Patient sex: F
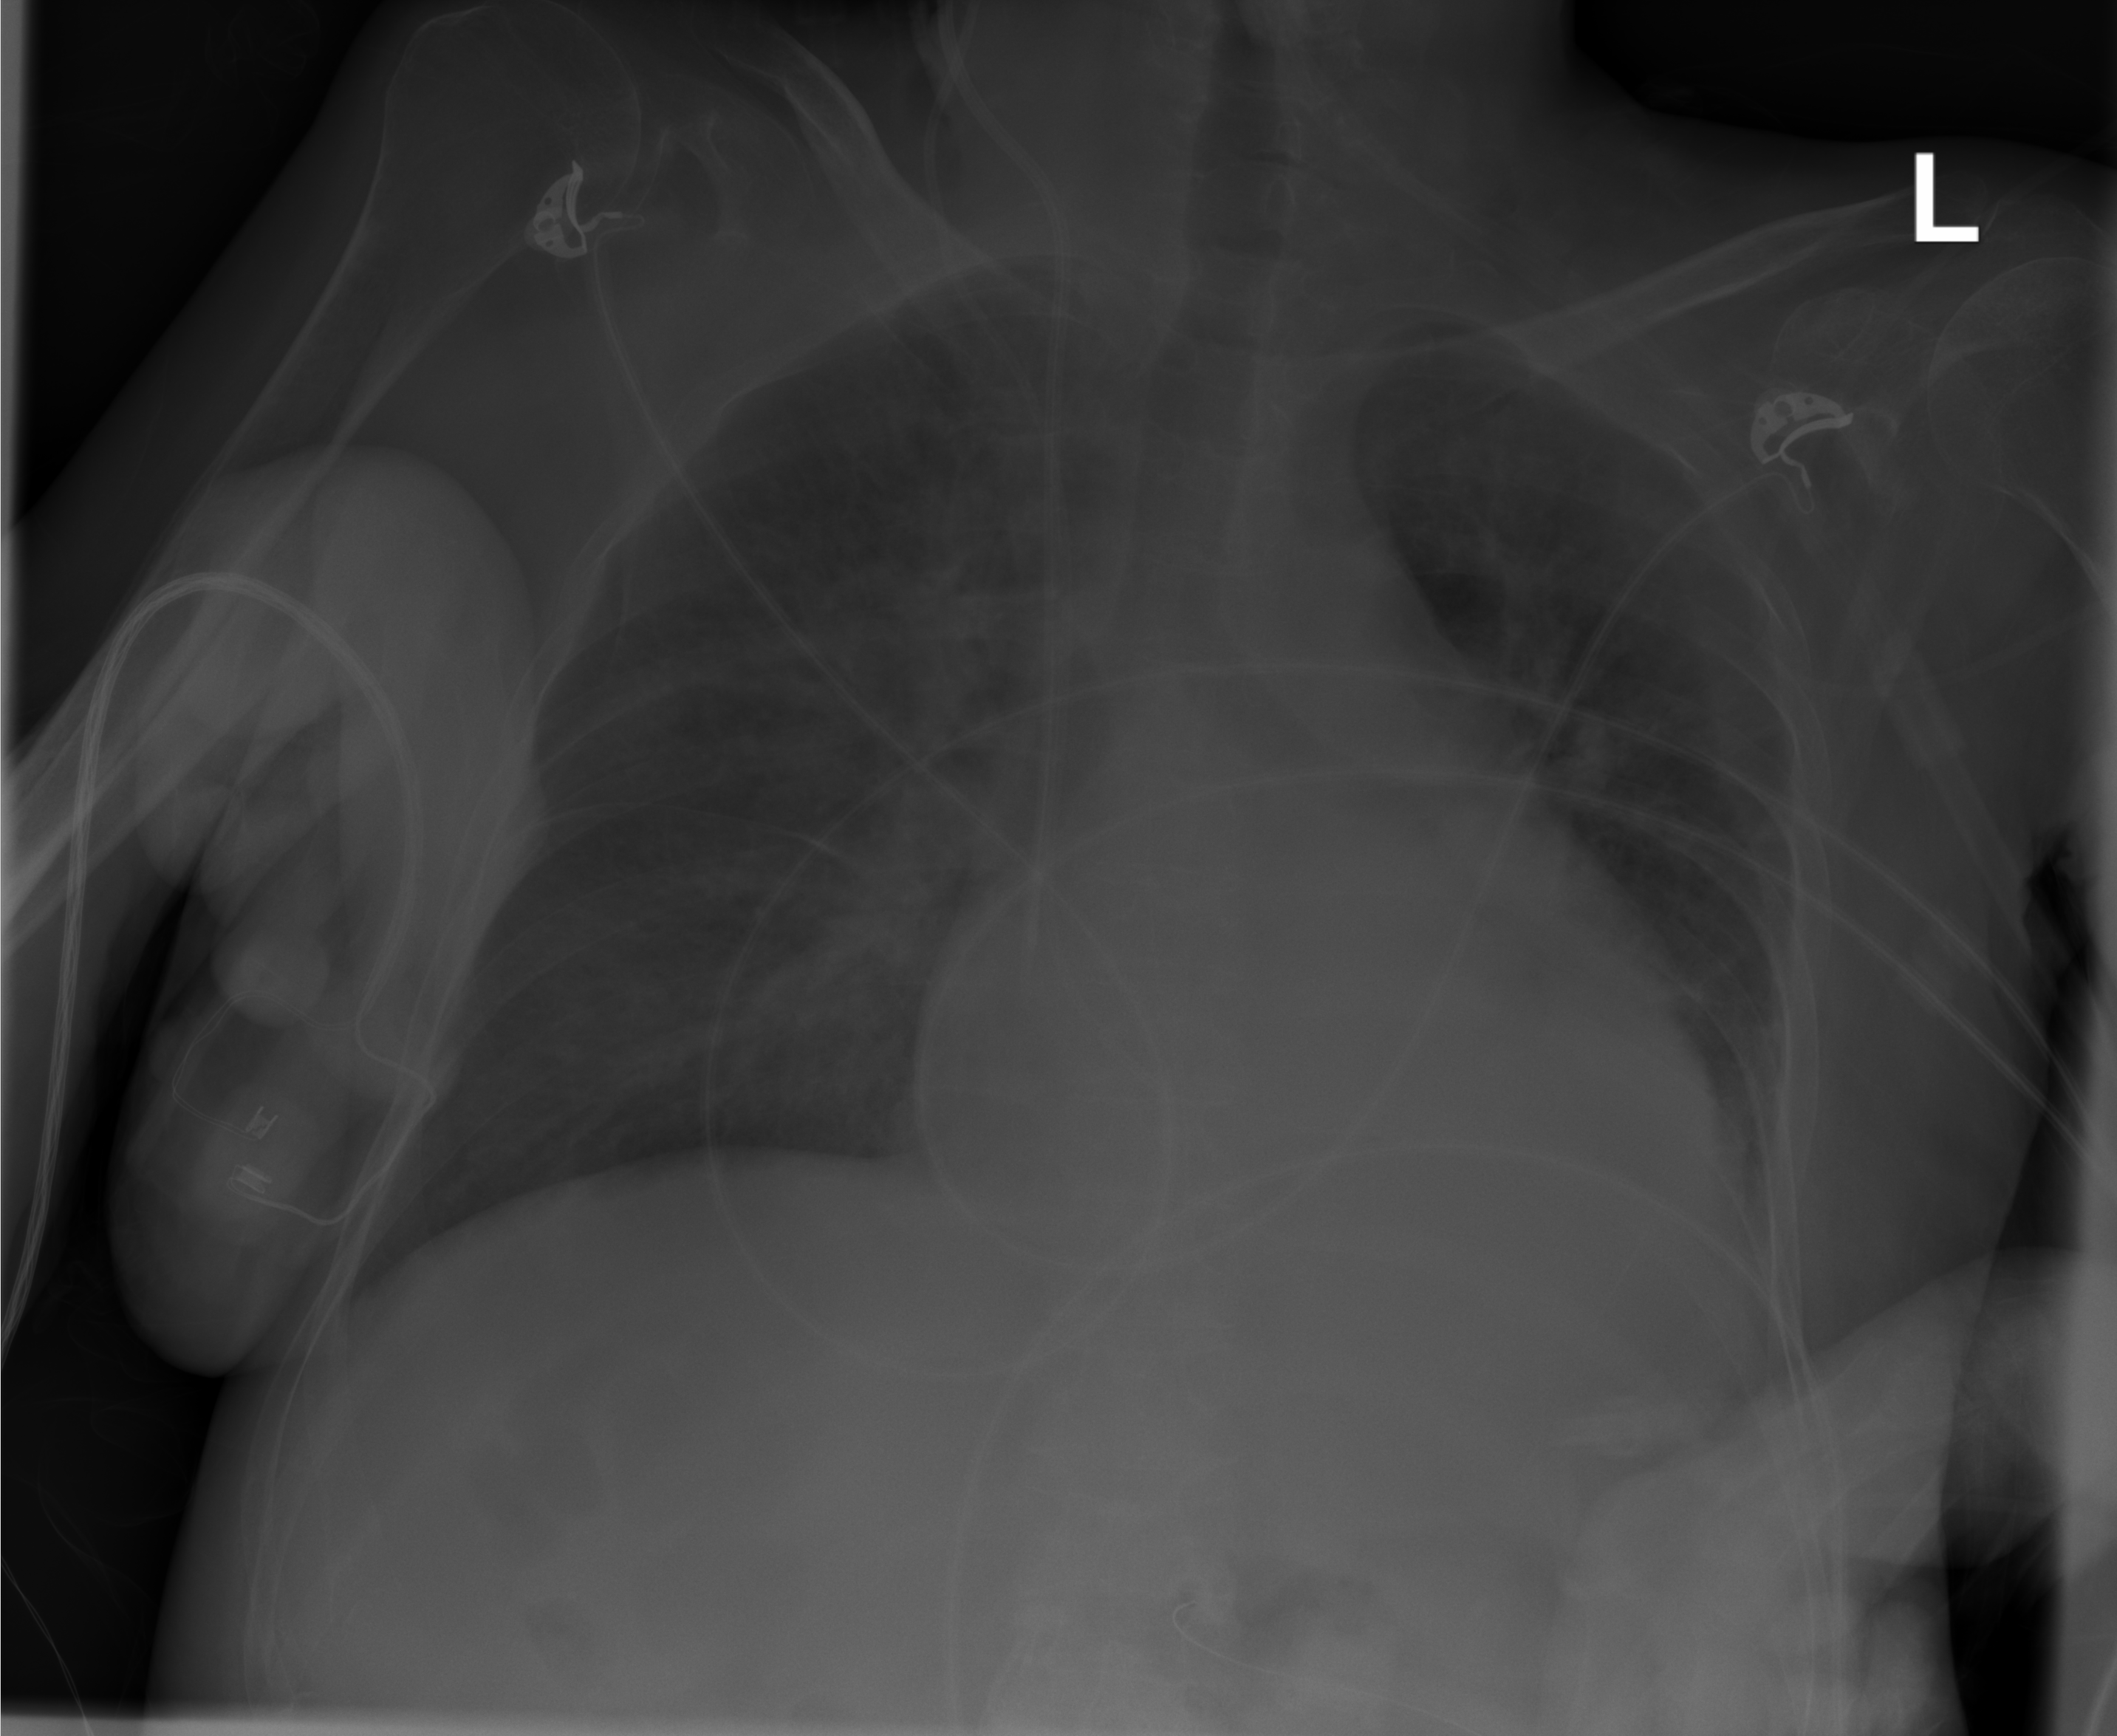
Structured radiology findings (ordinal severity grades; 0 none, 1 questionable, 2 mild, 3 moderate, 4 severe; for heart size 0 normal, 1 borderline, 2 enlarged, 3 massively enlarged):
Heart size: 2
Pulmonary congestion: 2
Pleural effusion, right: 0
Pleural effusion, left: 2
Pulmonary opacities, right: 0
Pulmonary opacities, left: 0
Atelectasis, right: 0
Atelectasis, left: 2